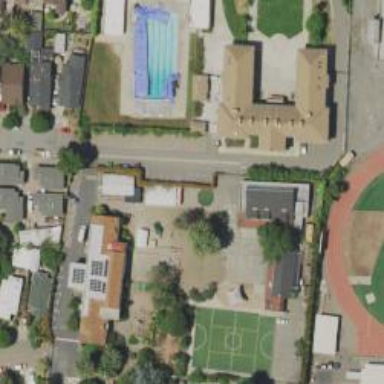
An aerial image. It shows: School.